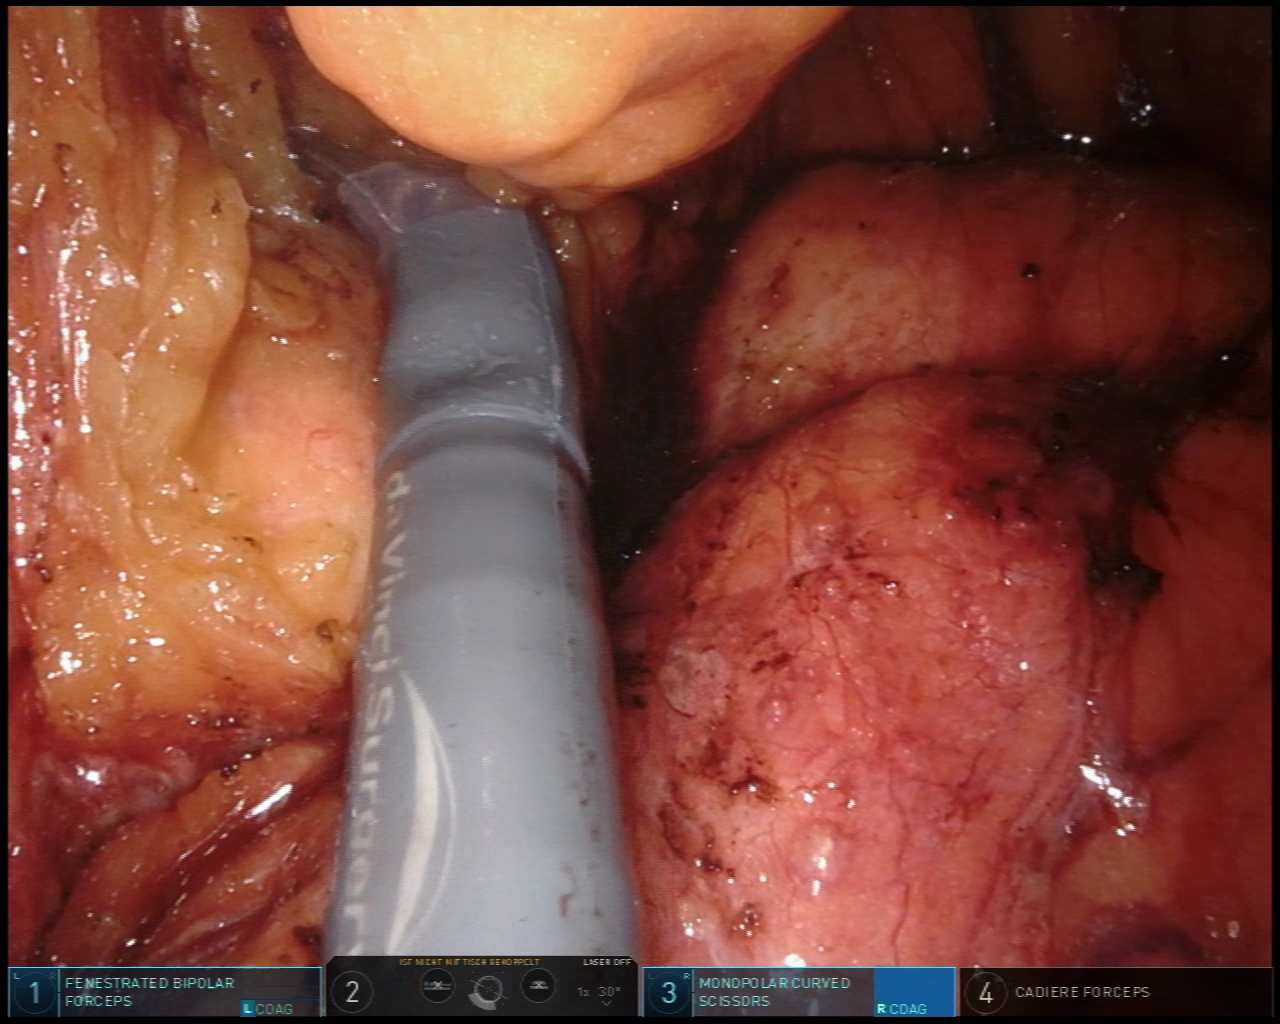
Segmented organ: pancreas
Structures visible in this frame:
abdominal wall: no
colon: no
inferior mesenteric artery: no
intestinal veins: no
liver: no
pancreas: yes
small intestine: no
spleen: no
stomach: no
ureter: no
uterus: no
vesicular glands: no